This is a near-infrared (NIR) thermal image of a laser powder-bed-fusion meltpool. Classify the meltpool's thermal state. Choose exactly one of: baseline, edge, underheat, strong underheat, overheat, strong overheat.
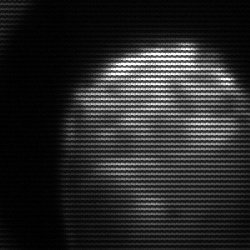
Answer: edge